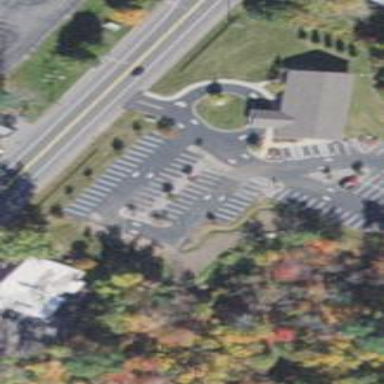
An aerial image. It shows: Parking area with surface.